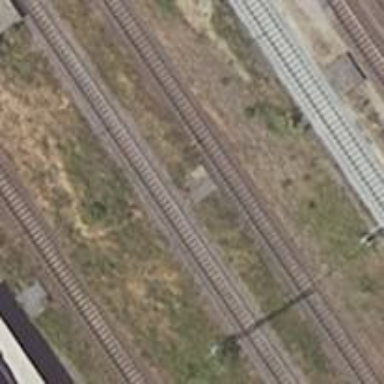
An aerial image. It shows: Railway signal.